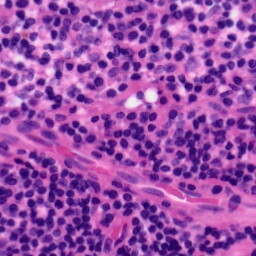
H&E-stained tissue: Tonsil